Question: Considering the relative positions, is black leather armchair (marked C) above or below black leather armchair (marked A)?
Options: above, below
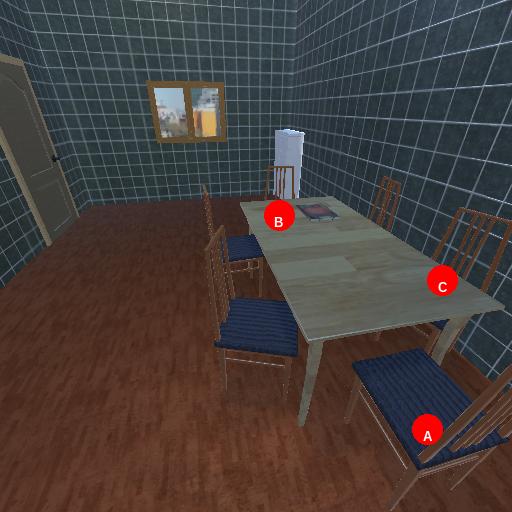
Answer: above